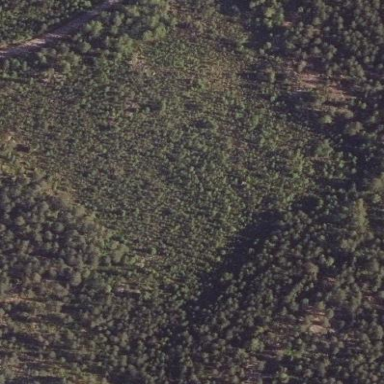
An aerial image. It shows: Patch of scrub vegetation.